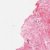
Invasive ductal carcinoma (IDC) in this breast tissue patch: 0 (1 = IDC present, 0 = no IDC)